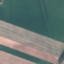
Land use / land cover: AnnualCrop